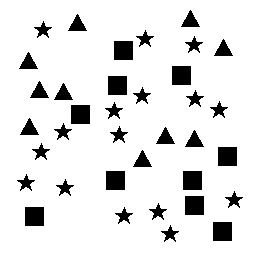
Squares: 10
Triangles: 10
Stars: 16
Total shapes: 36